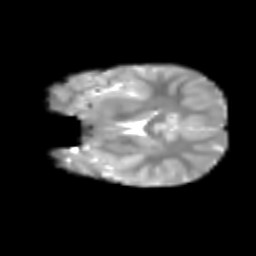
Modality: T2w
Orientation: coronal
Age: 7
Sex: female
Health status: healthy